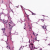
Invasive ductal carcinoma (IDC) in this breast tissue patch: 0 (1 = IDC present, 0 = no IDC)